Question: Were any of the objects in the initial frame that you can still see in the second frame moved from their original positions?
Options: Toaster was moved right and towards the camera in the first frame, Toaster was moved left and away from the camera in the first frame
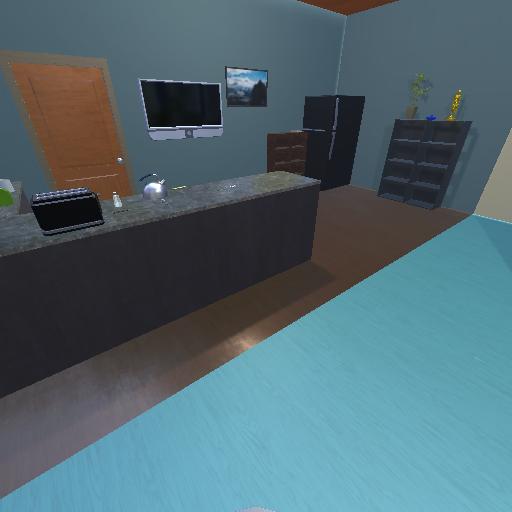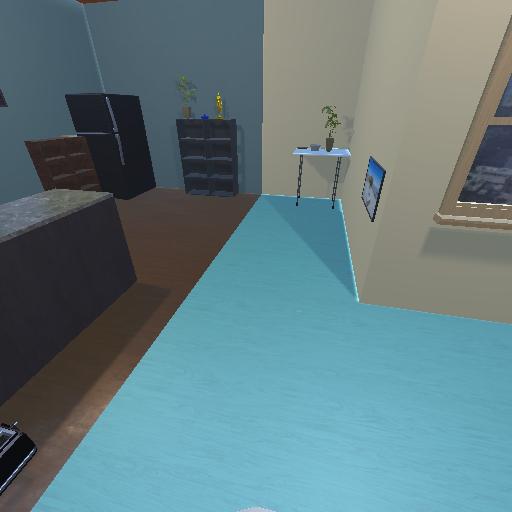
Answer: Toaster was moved right and towards the camera in the first frame